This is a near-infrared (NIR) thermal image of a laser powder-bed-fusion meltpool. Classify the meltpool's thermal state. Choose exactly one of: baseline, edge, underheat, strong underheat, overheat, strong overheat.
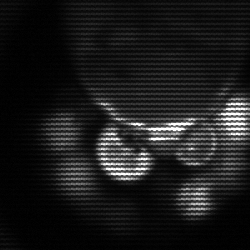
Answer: baseline